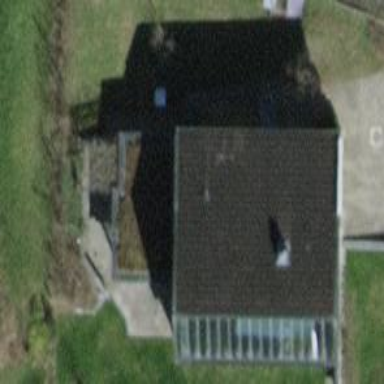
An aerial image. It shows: Simple house.